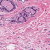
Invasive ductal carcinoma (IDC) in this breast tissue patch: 0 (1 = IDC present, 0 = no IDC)